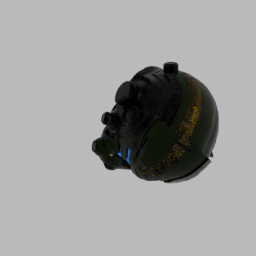
Label: people